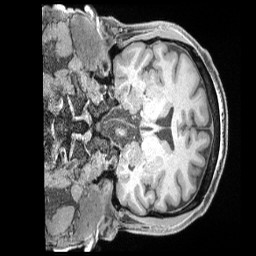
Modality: T1w
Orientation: coronal
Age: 38
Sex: male
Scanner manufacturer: siemens
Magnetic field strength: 3 T
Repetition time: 2 s
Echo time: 0.00211 s